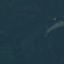
Label: Forest